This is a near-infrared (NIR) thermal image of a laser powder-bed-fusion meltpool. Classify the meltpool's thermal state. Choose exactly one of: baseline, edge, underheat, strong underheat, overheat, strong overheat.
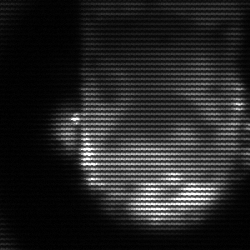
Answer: baseline